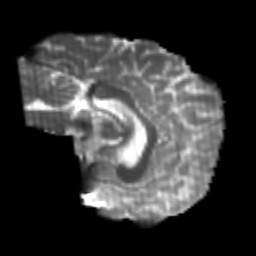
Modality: T2w
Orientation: sagittal
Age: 24
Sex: male
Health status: healthy
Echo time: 0.074 s